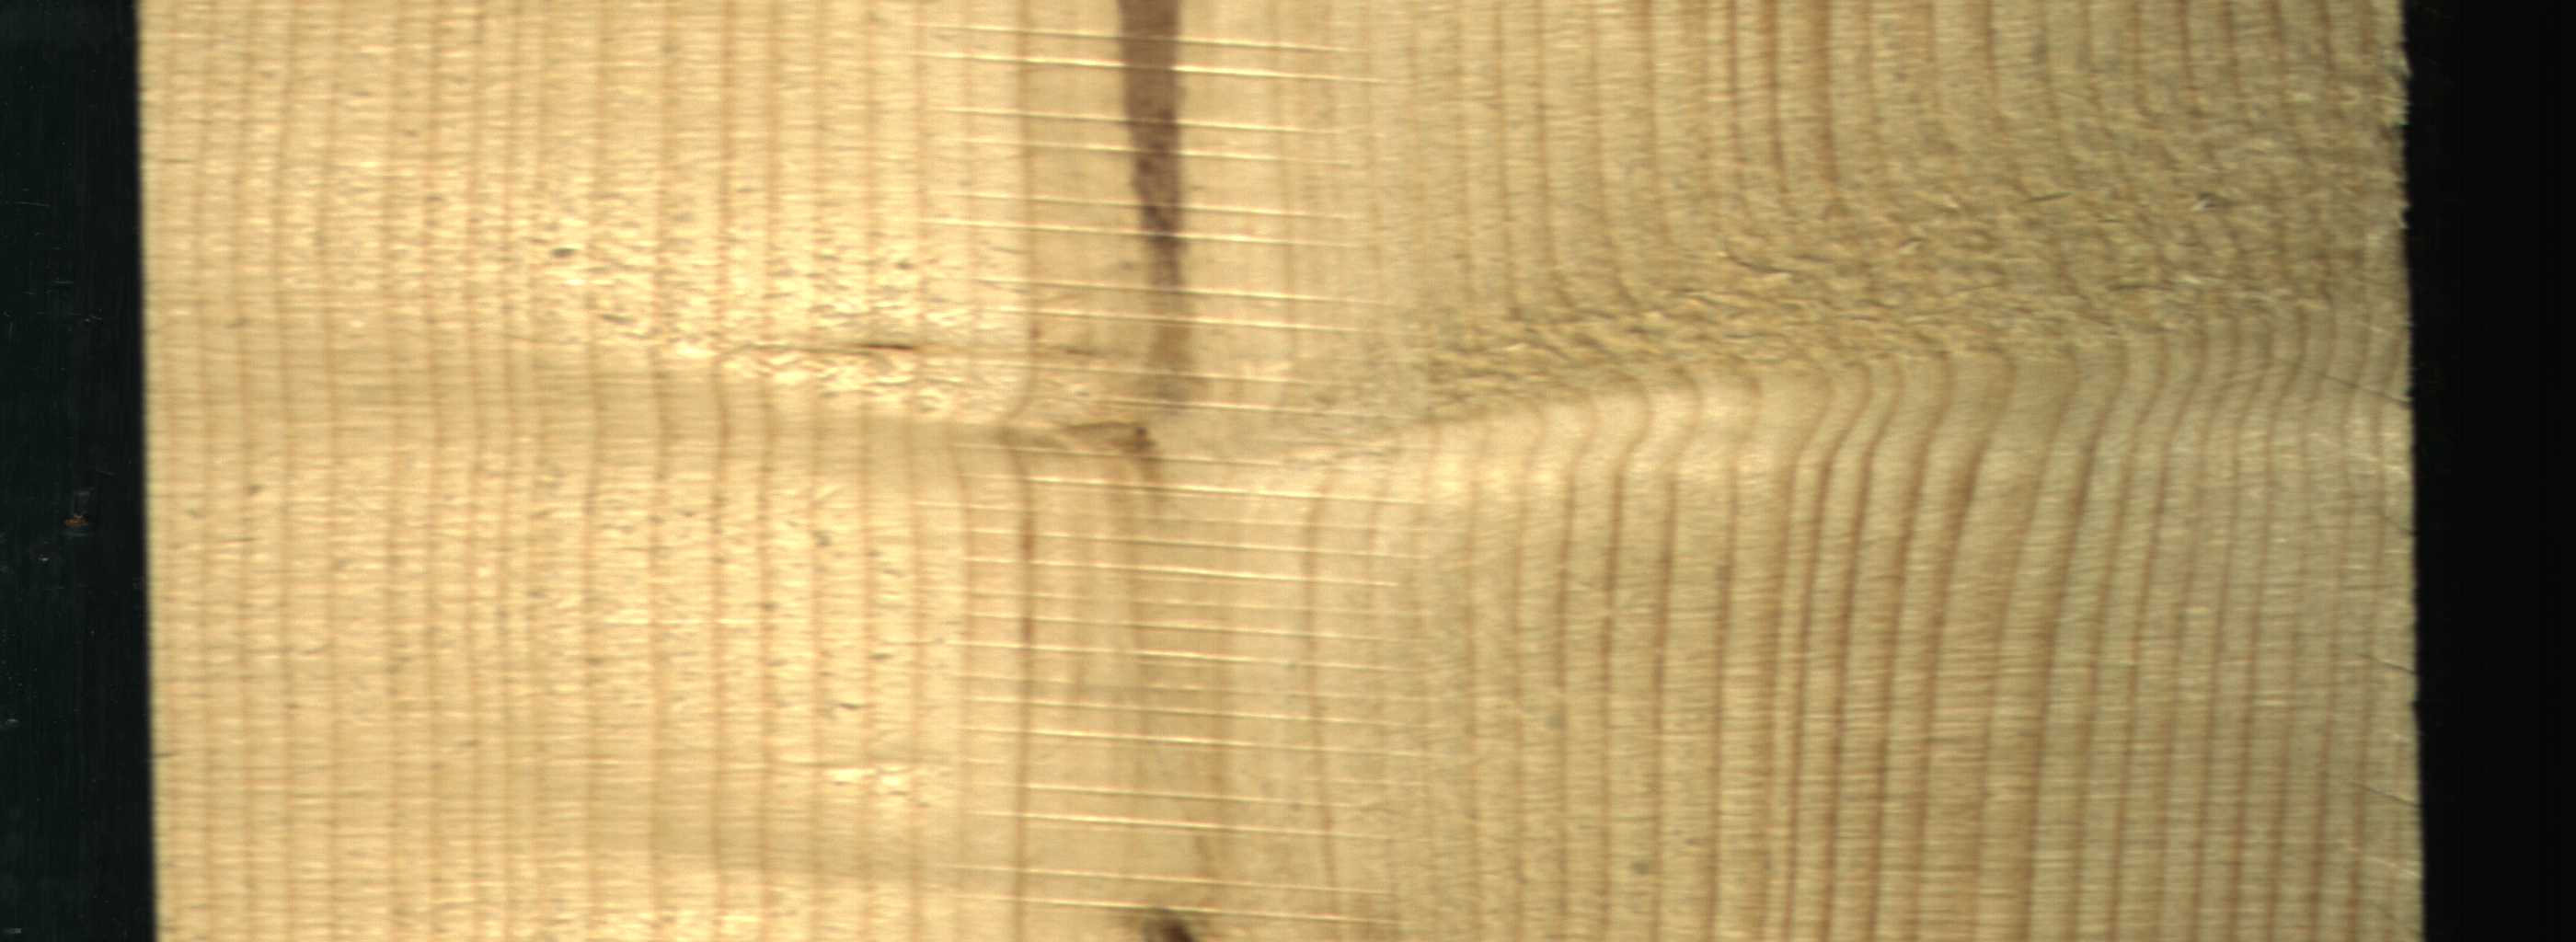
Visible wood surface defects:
Marrow
Marrow